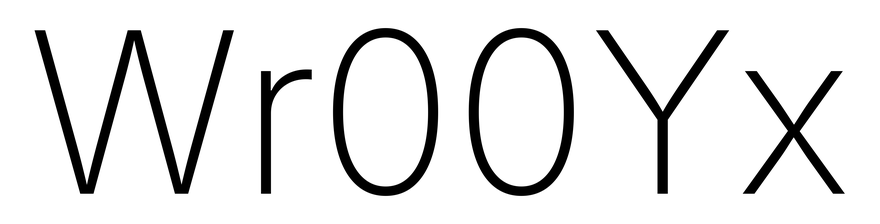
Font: Inter_ExtraLight